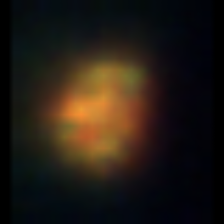
Taxon: NanoPlankton
Group: Other